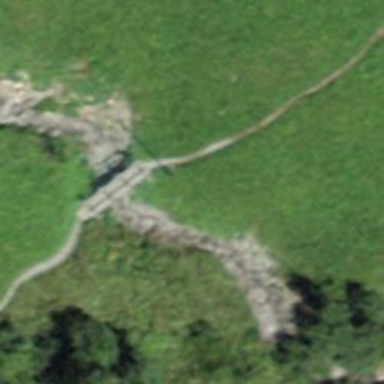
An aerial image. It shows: Dirt path crossing over bridge.